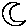
Label: moon